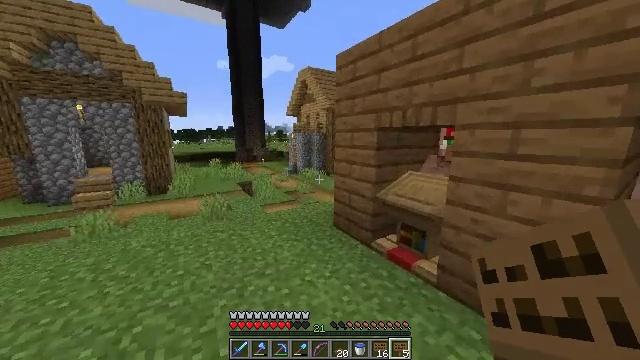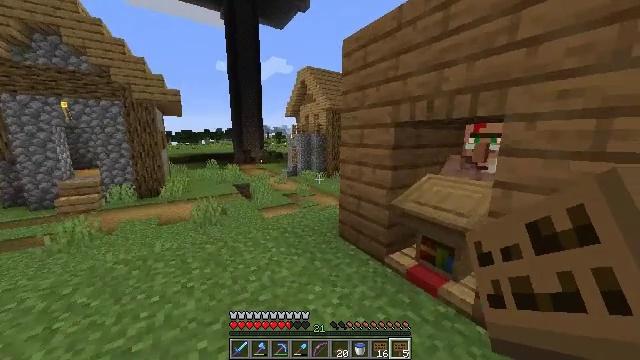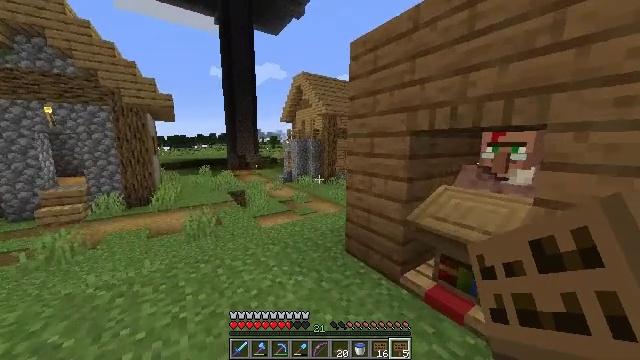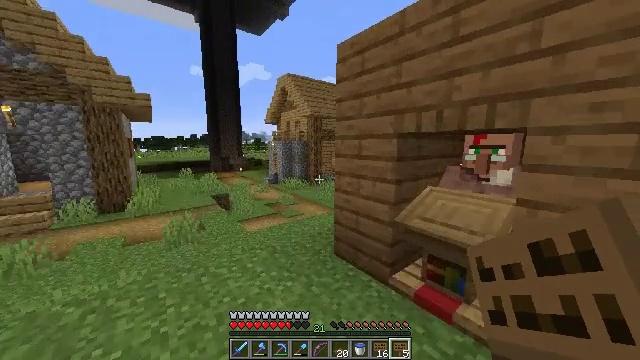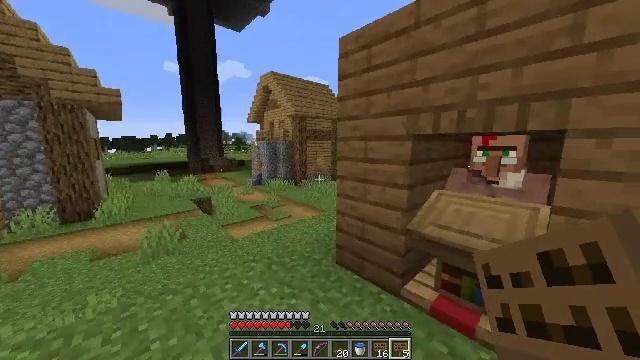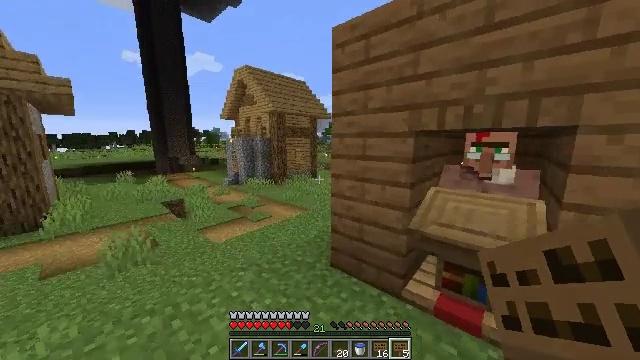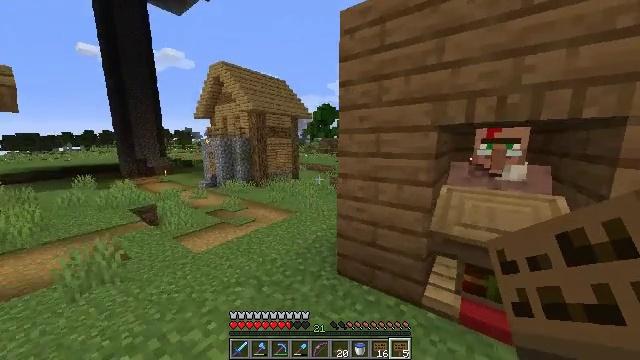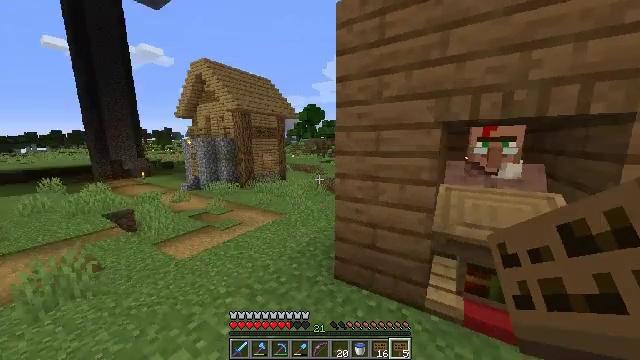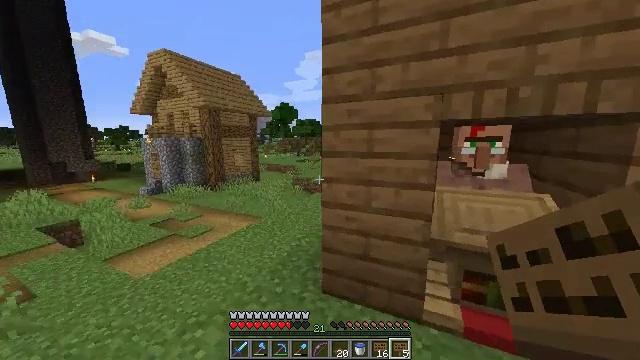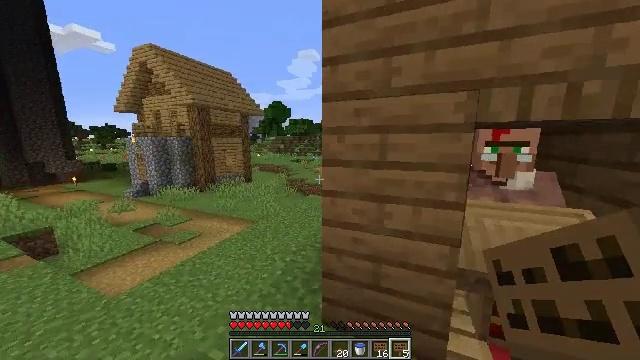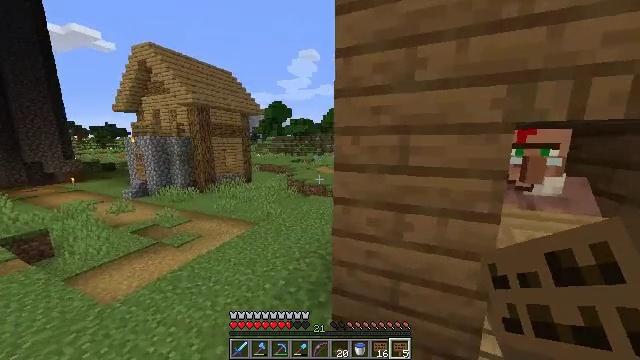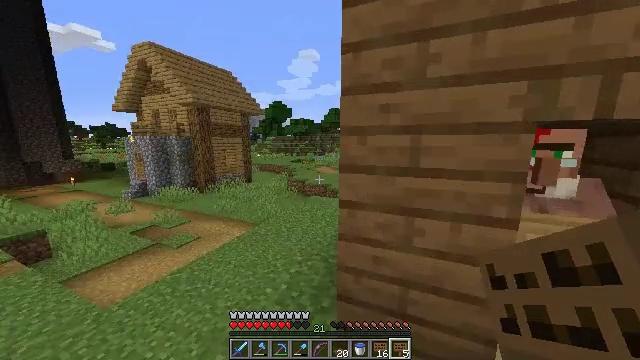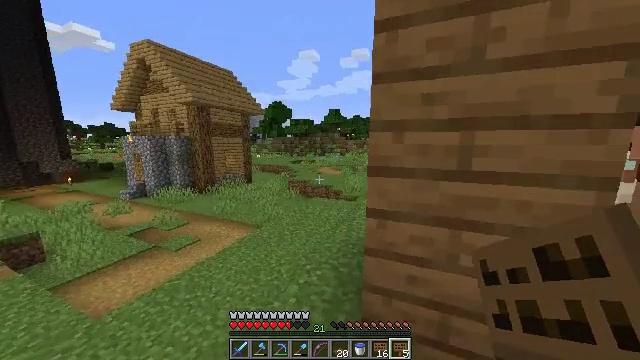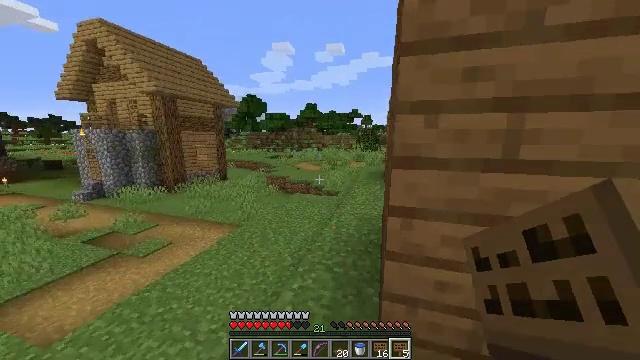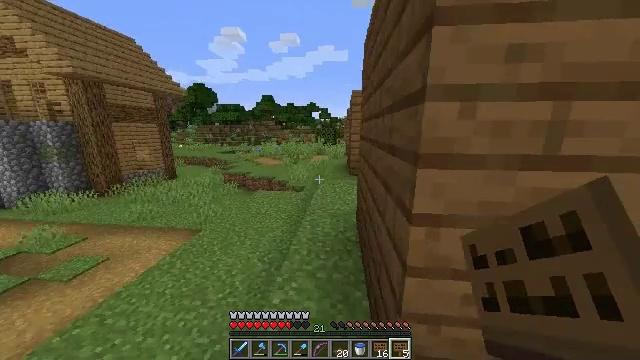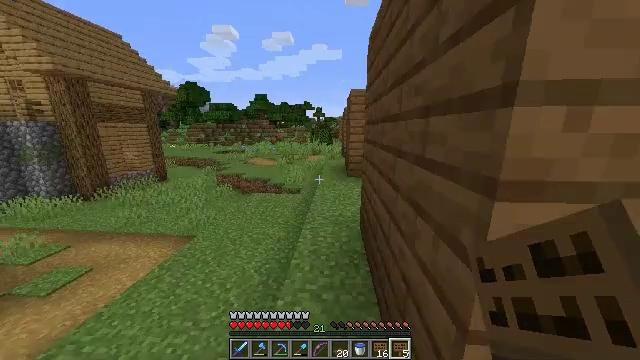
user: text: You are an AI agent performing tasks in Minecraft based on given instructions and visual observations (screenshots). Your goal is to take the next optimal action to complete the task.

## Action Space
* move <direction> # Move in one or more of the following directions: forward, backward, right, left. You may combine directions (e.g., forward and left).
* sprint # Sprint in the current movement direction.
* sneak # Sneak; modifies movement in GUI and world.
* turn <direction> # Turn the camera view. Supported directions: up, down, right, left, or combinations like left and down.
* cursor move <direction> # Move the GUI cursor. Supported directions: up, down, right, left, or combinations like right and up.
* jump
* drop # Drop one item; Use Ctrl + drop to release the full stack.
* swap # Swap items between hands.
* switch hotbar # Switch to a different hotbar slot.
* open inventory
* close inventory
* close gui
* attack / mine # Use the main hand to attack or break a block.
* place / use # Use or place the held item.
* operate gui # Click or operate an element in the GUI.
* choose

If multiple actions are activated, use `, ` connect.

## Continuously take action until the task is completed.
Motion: motion action
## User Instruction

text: Remove a spruce sign from the inventory.
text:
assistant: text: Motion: move forward and move left, sprint
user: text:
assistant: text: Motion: move forward and move left, sprint, turn right and up
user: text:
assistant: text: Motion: move forward and move left, sprint, turn right
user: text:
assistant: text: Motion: move forward and move left, sprint, turn right
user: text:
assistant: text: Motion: move forward and move left, sprint, turn right
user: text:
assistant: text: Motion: move forward and move left, sprint, turn right
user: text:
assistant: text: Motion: move forward, sprint, turn right
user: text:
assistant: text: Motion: move forward, sprint, turn right
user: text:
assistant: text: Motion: move forward, sprint, turn right
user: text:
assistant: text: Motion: move forward and move left, sprint
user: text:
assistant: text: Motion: move forward and move left, sprint
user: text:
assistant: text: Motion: move forward and move left, sprint
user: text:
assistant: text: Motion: move forward and move left, sprint, turn right and down
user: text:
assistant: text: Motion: move forward, sprint, turn right and down
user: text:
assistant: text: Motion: move forward, sprint, turn right
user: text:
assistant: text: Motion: move forward, sprint, turn right
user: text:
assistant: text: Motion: move forward, sprint, turn right
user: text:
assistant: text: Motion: move forward, sprint, turn right
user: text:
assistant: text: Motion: move forward, sprint, turn right and up
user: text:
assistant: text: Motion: move forward, sprint, turn right and up
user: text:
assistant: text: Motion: move forward, sprint, turn right and up
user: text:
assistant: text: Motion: move forward, sprint, turn up
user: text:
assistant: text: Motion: move forward, sprint
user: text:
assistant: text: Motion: move forward, sprint, turn up
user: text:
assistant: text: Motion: move forward, sprint, turn right and down
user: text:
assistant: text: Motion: move forward, sprint, turn right
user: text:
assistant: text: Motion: move forward, sprint
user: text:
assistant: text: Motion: move forward, sprint
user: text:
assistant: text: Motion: move forward, sprint, turn right
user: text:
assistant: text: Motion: move forward, sprint, turn right